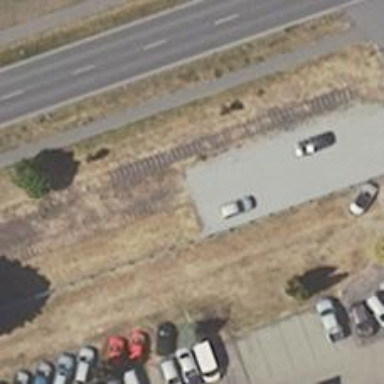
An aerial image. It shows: Abandoned railway yard.